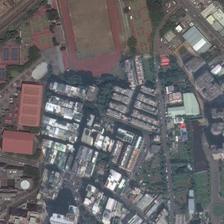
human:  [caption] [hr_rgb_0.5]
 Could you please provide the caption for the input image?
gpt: a playground with many kinds of sports fields are next to many buildings .

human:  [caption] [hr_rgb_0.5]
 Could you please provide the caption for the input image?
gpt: a playground with many basketball fields next to it is semisurrounded by many buildings .

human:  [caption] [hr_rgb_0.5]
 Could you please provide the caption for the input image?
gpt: a playground locate in the north of a irregular linving area .

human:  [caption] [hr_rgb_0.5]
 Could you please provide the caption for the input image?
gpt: this is an irregular block with residential buildings and exercise yard .

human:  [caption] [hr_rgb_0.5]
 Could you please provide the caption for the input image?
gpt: a large playground with many basketball fields and tennis courts are semi-surrounded by many houses .